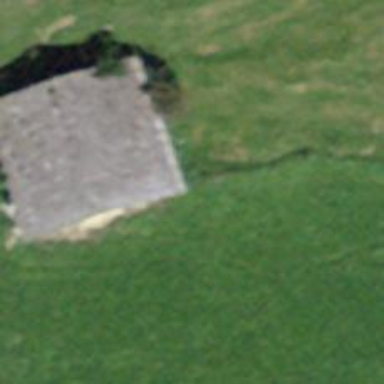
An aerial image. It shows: Barn.